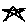
Label: star